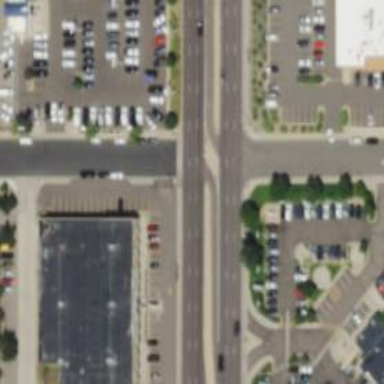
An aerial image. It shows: Asphalt road with primary link designation.